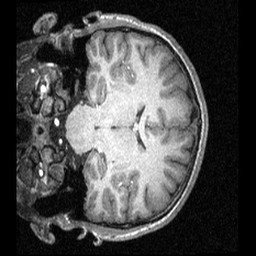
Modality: T1w
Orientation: coronal
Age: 17
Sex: male